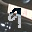
Label: 9